Question: I went to many sites, tried all they had, from ajax to javascript, jquery and there is not
even one pop up that could be simple. Most of them have effects and screen background with a color, nothing of that please.
- -
Just to give more of an idea, you'll find an image example.

Here is the code of the " read more " text that is supposed to be the button.
'''
<a href="#"><p style="color: #282828 ;">Read More...</p></a>
'''
I would deeply appreciate if someone can help me.Please
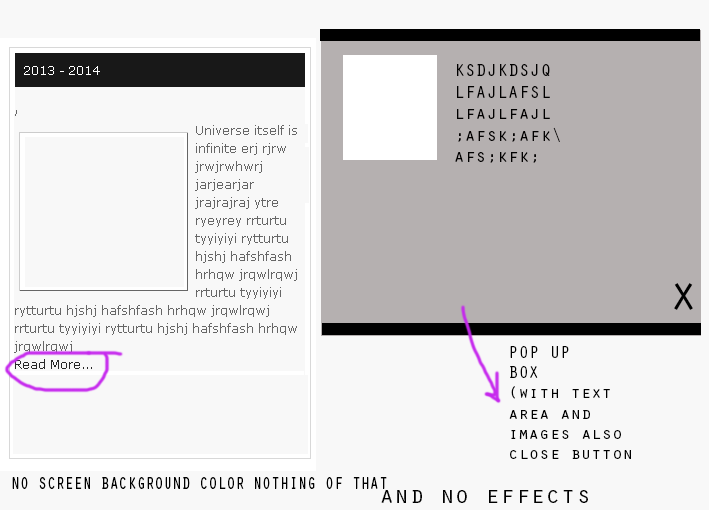
Answer: Have you checked the site below
<URL>
Add this kind of code to add a click on your 'Read Me...'
Add to Read Me..
'''
<a href="#" id="read_more_id_goes_here"><p style="color: #282828 ;">Read More...</p></a>
'''
Then somewhere in the page I'd add this right where the example code is where stylesheet code ends. (Removing the example code for opening the dialog. and replacing it with this below)
'''
<script>
$( "#read_more_id_goes_here" ).click(function() {
$( "#dialog" ).dialog();
});
</script>
'''
Code for first example (seems what you need)
'''
<!doctype html>
<html lang="en">
<head>
<meta charset="utf-8">
<title>jQuery UI Dialog - Default functionality</title>
<link rel="stylesheet" href="http://code.jquery.com/ui/1.10.3/themes/smoothness/jquery-ui.css">
<script src="http://code.jquery.com/jquery-1.9.1.js"></script>
<script src="http://code.jquery.com/ui/1.10.3/jquery-ui.js"></script>
<link rel="stylesheet" href="/resources/demos/style.css">
<script>
$(function() {
$( "#dialog" ).dialog();
});
</script>
</head>
<body>
<div id="dialog" title="Basic dialog">
<p>This is the default dialog which is useful for displaying information. The dialog window can be moved, resized and closed with the 'x' icon.</p>
</div>
</body>
</html>
'''
CSS 'style.css' File:
'''
#dialog {
display: none;
}
.ui-dialog-title, .ui-dialog-content, .ui-widget-content {
font-family: "Trebuchet MS", "Helvetica", "Arial", "Verdana", "sans-serif";
font-size: 62.5%;
}
'''
Demo:
<URL>